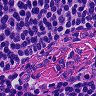
Metastatic tissue present: no